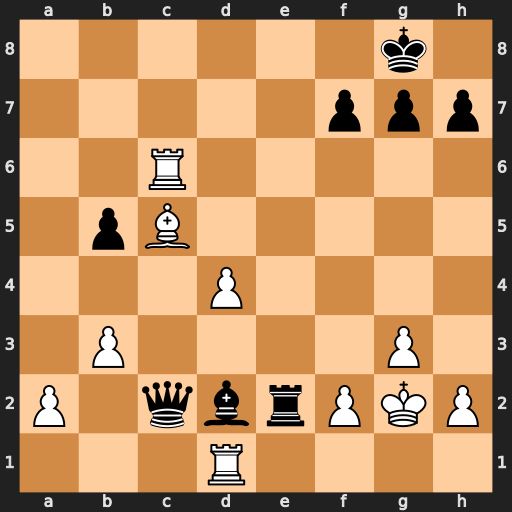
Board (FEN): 6k1/5ppp/2R5/1pB5/3P4/1P4P1/P1qbrPKP/3R4
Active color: w
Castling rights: -
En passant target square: -
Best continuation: Rc8+ Re8 Rxe8#